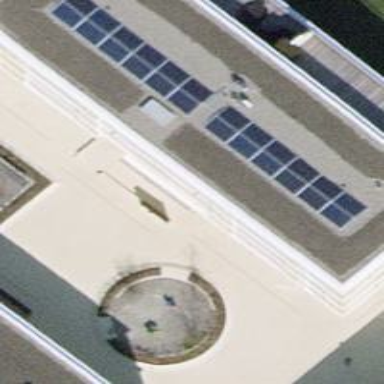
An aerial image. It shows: Small solar photovoltaic panel generator installed on roof.